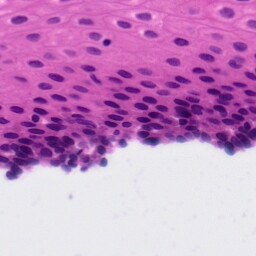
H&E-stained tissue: Tonsil